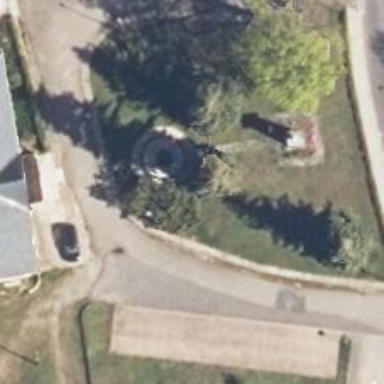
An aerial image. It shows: Evergreen needle-leaved tree.